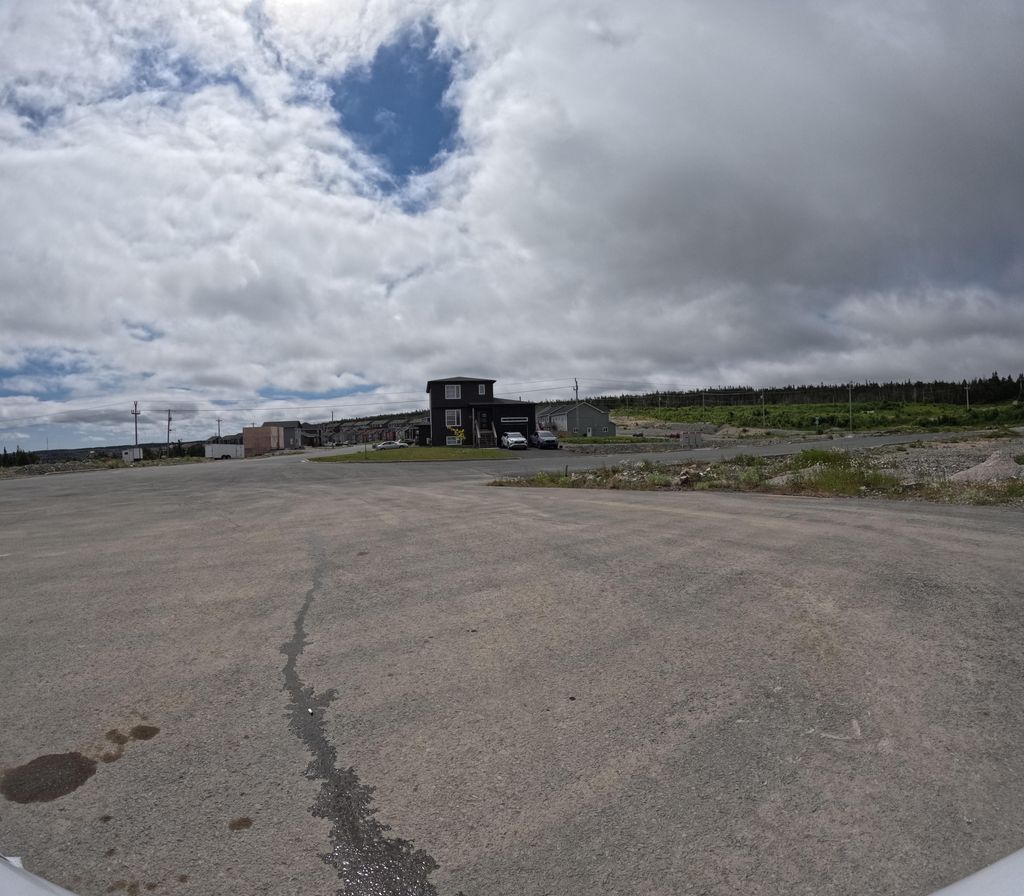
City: st_johns